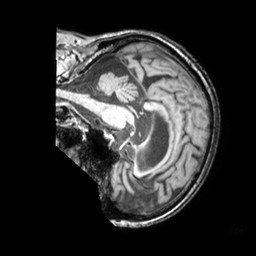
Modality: T1w
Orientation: sagittal
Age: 85
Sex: male
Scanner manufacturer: philips
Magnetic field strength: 3 T
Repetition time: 0.009885 s
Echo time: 0.004605 s